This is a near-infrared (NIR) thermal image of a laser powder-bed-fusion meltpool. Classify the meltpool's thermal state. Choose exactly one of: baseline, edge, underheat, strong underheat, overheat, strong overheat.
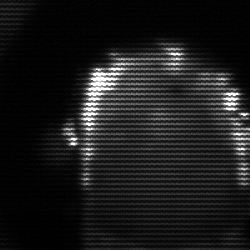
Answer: baseline